Question: Hi i write some code for images to be put side by side.I use Imagick library for that purpose.This is my code.
'''
$im = new Imagick();
// session contain image path like upload/my.jpg
$im->readImage("http://localhost/wordpress3.5/".$_SESSION['imgname']);
$im->readImage("http://localhost/wordpress3.5/".$_SESSION['preimgurl']);
$im->resetIterator();
$combined = $im->appendImages(false);
/* Output the image */
$combined->setImageFormat("png");
header("Content-Type: image/png");
echo $combined;exit();
'''
But the output is not what i suppose to be.this is output.I write this code under the plugin/ files.Also i want to save that image to directory like "localhost/wordpress/uplaod_pic/".

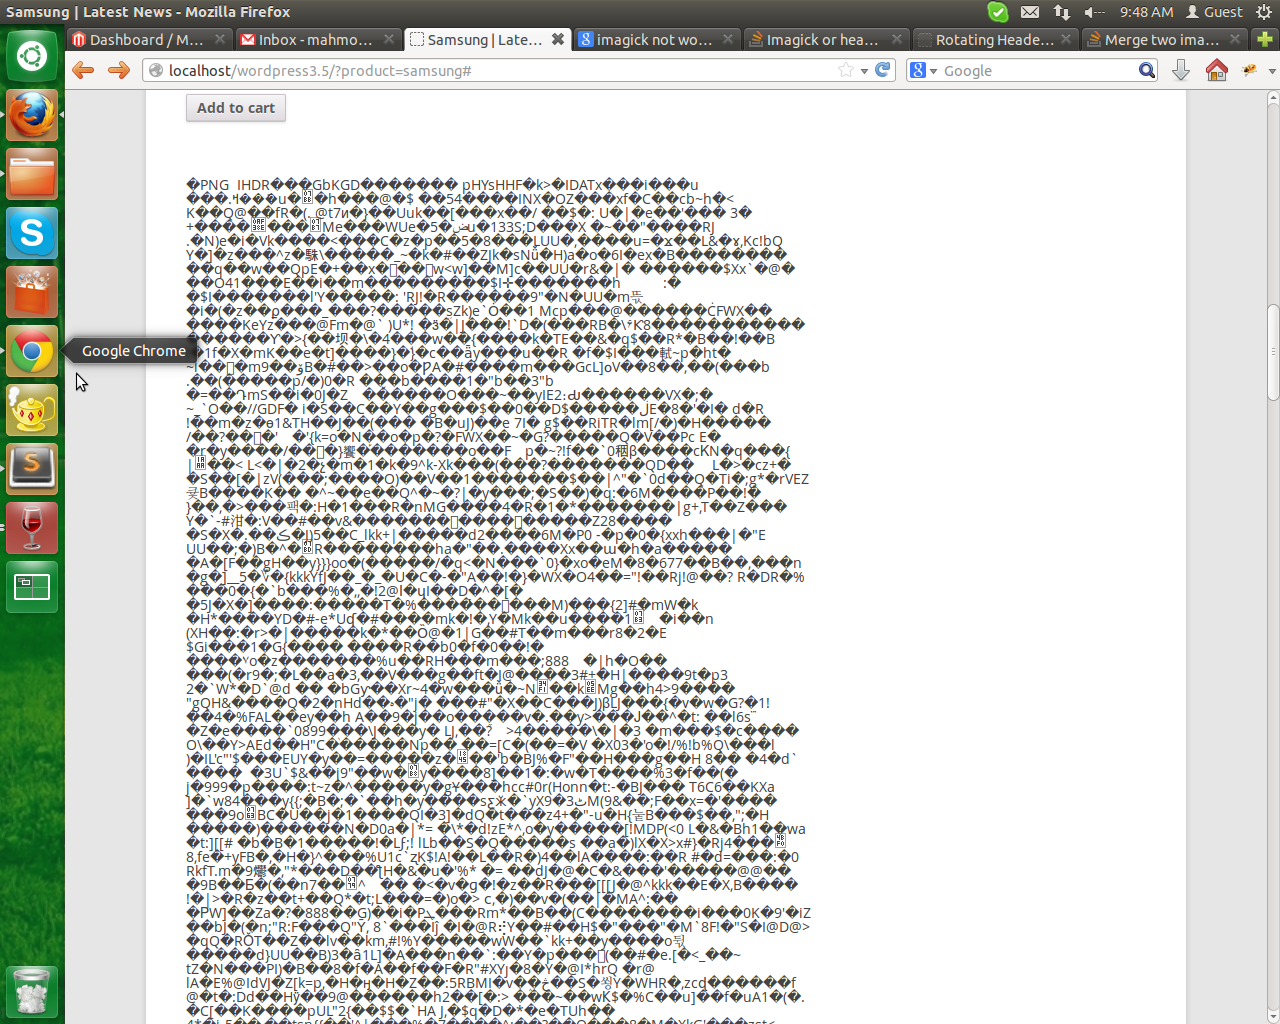
Answer: You should use an image tag with the 'src' tags containing the direct or base64 version of the image.
First example would be direct:
'''
echo '<img src="http://localhost/wordpress3.5/'.$_SESSION['imgname'].'">';
'''
Second would be using base64 with the <URL>:
'''
echo '<img src="data:image/png;base64,'.base64_encode($combined).'">';
'''
I would recommend the first method, simply because it looks like a product display, the images are most likely public and hotlinking can be busted if you choose.
In both examples, since the image is inline, you wouldn't need to set the content-type to an image.
You should also place the correct mime type within the second version, either 'image/png', 'image/jpeg' or others depending on the image.
: To extend this:
'$combined' contains the image, so you want to save this, simple use:
'''
file_put_contents('upload_pic/'.$time().'.png', $combined);
'''